Question:
i want to create a Database designer so i might also need a way to have UI for making relationship between two tables. Tool : JAVA swing
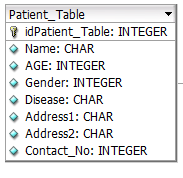
Answer: The short answer to your question is, no. There are no ready made components. You're going to have to roll up your selves and get your hands dirty.
Break your problem down.
You need the entity to be floatable. The only two (decent) choices you have are 'JLayeredPane' and 'JDesktopPane'. Which you choice will depend on the features you want to implement. I'd probably start with 'JLayeredPane'. This will allow you to position components where you want them and also provides the ability to more easily control the Z-level.
The problem with this, is you will become responsible for not only positioning the components, but also resizing them.
Next, you need an entity component.
This would be, to my mind, a series of compound components. You'd need a "header" or "title" component, which would provide the name of the table, the expand control and a means by which you can drag it.
I'd start with a simple 'JPanel'. Onto which I would add a 'JLabel', a 'JTextField' and either a 'JButton' or 'JLabel' to act as the expand control, depending on what look I was after.
The 'JLabel' will act as the title for the header. The 'JTextField' would as as the editor. Start by making the text field hidden. With a little bit of clever use of a layout manager, you can place two components in the space place. When the text field is made visible, it will be able to lay over the label.
You will need to add a mouse listener and mouse motion listener this component. When clicked, the editor should be shown. Use an 'ActionListener' and 'FocusListener' to determine when the user has finished editing and update the label and hide the editor. You'll probably also want to bind a to the field to allow the user to cancel the edit, key bindings are best for this.
You will also need to track the mouse drag events so you can reposition the "entity"
This header component would then be added to the entity component.
You would need either a 'JList' or 'JTable' to hold the field information. To my mind, a 'JTable' would provide the most functionality, allowing you to more easily edit the field information.
You will also need to perform some custom painting to provide links from one table to another. This is a non-trival problem and is going to need some seriously good design on your part.
Every thing you need to get started can be found at <URL>